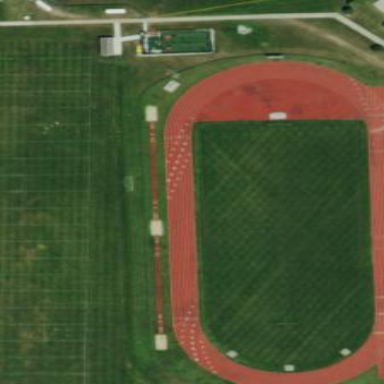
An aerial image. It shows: Pitch for American football.